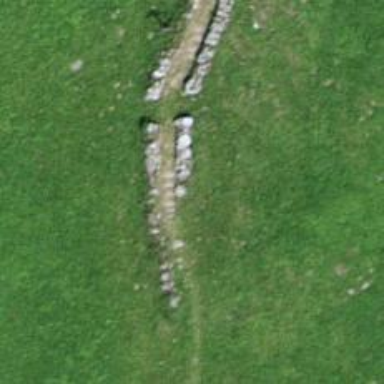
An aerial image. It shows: Grassy hiking footway path.